Question:
You can see that house picture with shadow and like prerendered icon. How can I delete this effect?
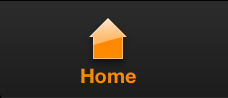
Answer: You need to set both finished and unfinished images on your UITabBarItem otherwise framework will automatically add the shine on it. Here is how you can do it.
'''
[barItem setFinishedSelectedImage:[UIImage imageNamed:@"myimage.png"] withFinishedUnselectedImage:[UIImage imageNamed:@"myimage.png"]];
'''
Please note that both finished and unfinished images are same.